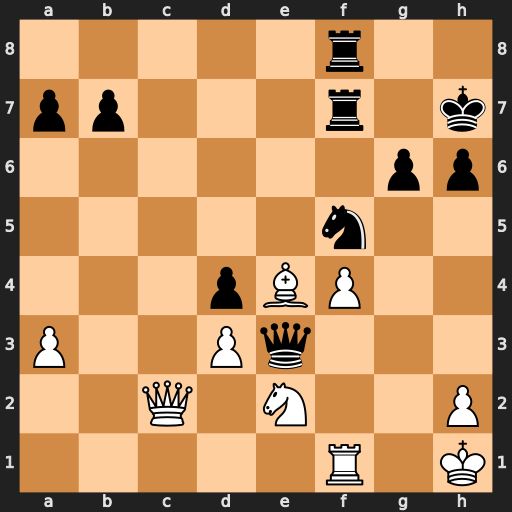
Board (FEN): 5r2/pp3r1k/6pp/5n2/3pBP2/P2Pq3/2Q1N2P/5R1K
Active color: w
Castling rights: -
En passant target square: -
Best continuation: Rf3 Qxf3+ Bxf3